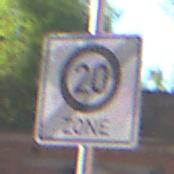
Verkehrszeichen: EndeZone20
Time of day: MorningAfternoon
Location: Outdoor (Suburban)
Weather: PartlyCloudy
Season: NotSpecified
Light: Natural